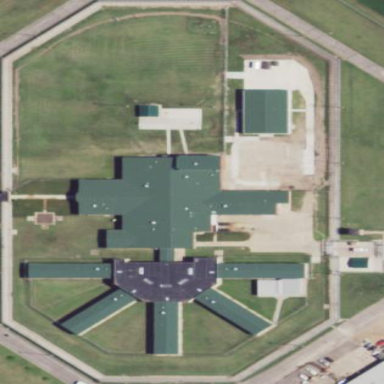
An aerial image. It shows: Prison facility surrounded by fence.